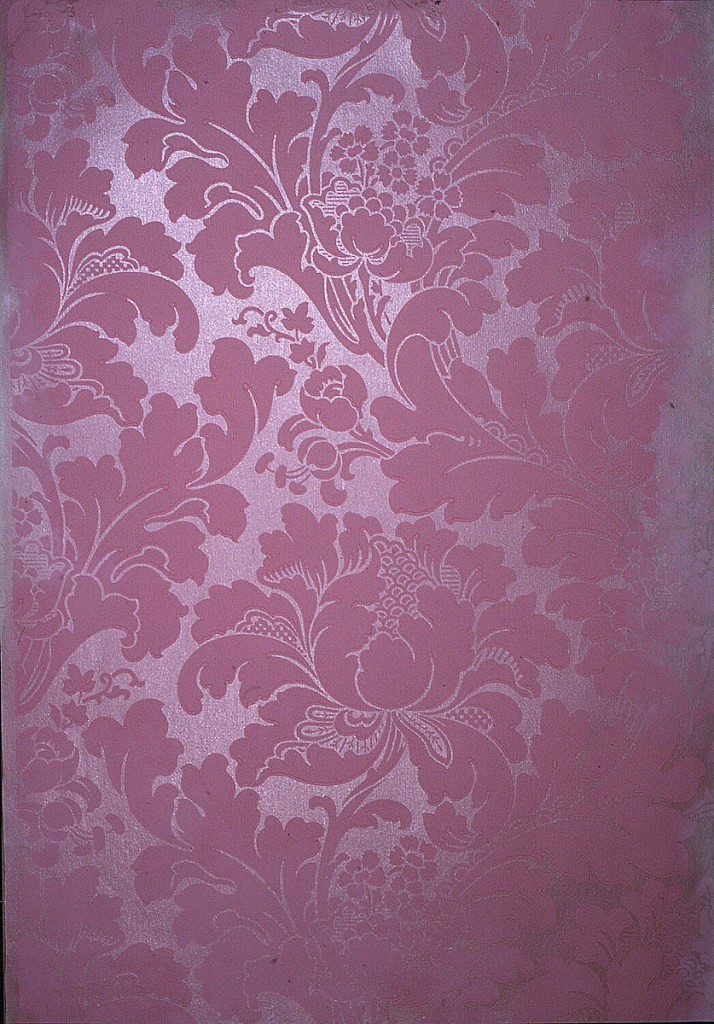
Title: Sidewall - sample
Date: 1906–1908
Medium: Machine-printed paper, liquid mica
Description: All-over vining floral design. Large-scale flower set within foliage that forms a diamond trellis pattern. Printed in pink on pale pink mica background.